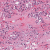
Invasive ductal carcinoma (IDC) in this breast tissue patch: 1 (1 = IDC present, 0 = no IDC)